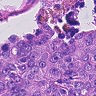
Metastatic tissue present: yes